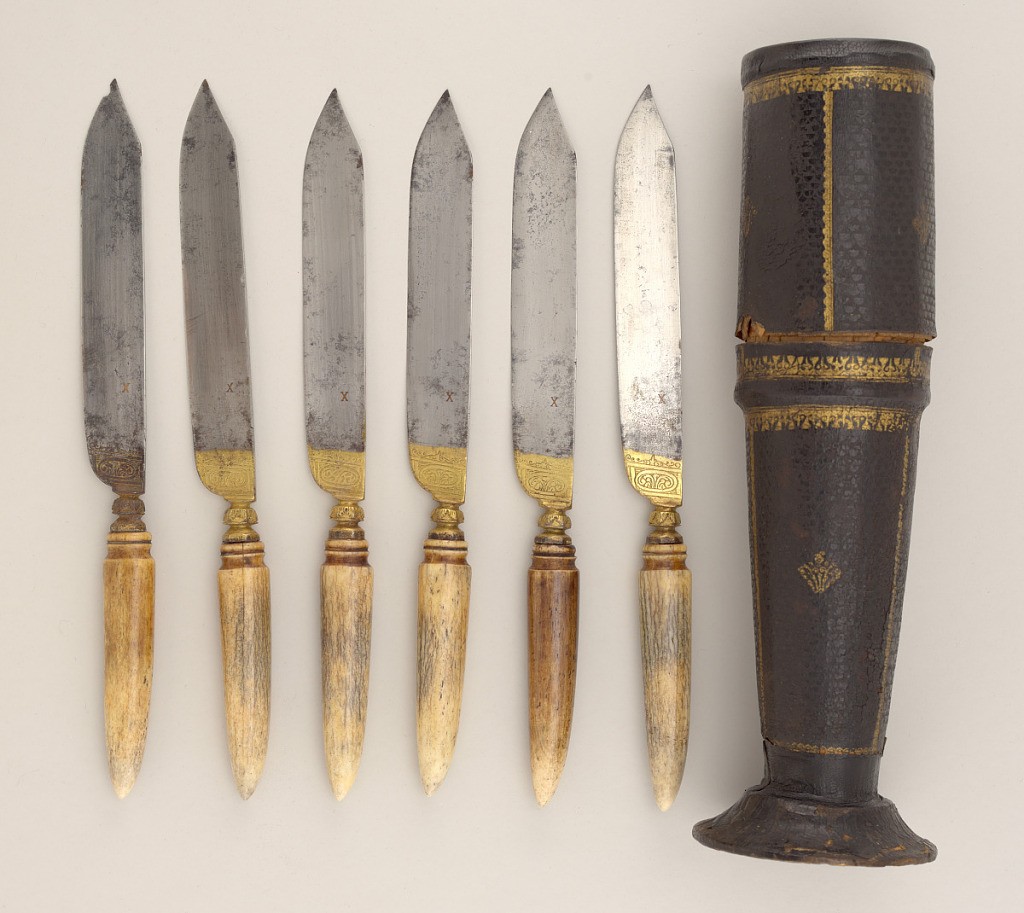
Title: Knife
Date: early 18th century
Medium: Steel, horn, gilding
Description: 1985-103-283-d: Sabre-shaped blade, the shoulder etched and gilded...;     1985-103-283-e: Sabre-shaped blade, the shoulder etched and gilded...;     1985-103-283-f: Sabre-shaped blade, the shoulder etched and gilded...;     1985-103-283-g: Sabre-shaped blade, the shoulder etched and gilded...;     1985-103-283-h: Sabre-shaped blade, the shoulder etched and gilded...